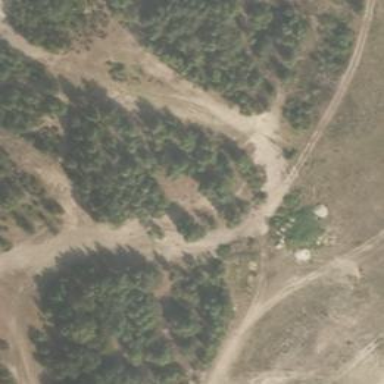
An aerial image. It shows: Disc golf basket.